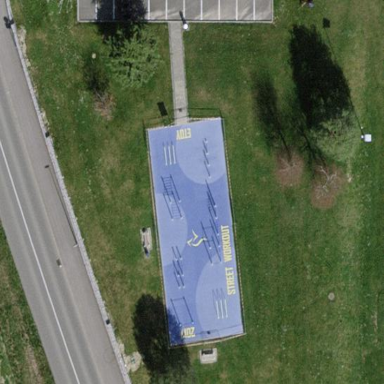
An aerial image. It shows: Fitness station in leisure land area.